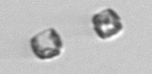
Label: Thalassiosira_sp_aff_mala